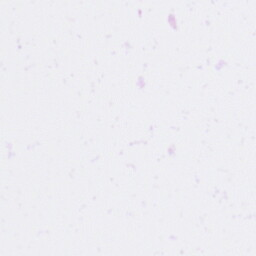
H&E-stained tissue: Pancreatic